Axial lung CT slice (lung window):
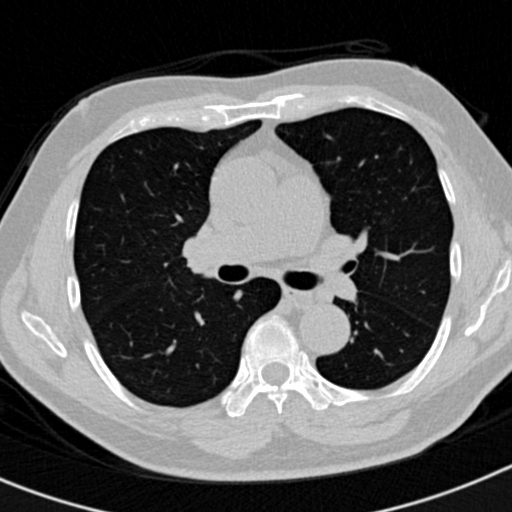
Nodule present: no